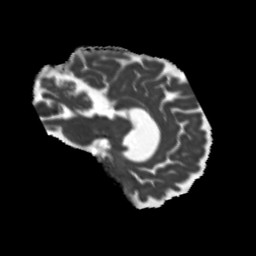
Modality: MD
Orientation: sagittal
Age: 64
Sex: male
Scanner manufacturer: siemens
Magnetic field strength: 3 T
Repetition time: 5.25 s
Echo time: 0.08 s